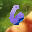
Label: 6